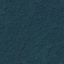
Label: Forest